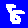
Digit: 8